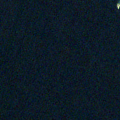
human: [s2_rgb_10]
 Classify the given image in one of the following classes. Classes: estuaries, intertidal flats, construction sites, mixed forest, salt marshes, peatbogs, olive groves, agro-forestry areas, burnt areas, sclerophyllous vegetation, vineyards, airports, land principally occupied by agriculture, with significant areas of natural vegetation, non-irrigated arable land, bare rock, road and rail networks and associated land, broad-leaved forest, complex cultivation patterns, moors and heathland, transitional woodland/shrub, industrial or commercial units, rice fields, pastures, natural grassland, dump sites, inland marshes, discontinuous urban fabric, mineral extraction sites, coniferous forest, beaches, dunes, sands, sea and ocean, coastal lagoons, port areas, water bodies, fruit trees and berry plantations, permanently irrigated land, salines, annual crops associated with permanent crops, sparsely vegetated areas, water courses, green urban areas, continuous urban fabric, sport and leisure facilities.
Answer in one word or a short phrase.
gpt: water bodies